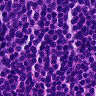
Metastatic tissue present: no